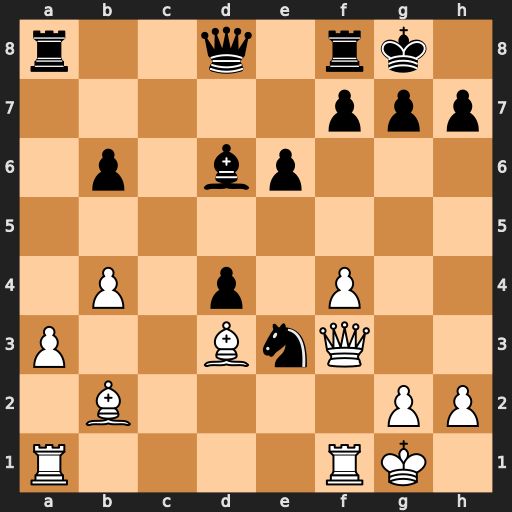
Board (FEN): r2q1rk1/5ppp/1p1bp3/8/1P1p1P2/P2BnQ2/1B4PP/R4RK1
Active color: w
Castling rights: -
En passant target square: -
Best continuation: Qe4 Nf5 g4